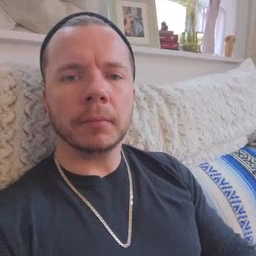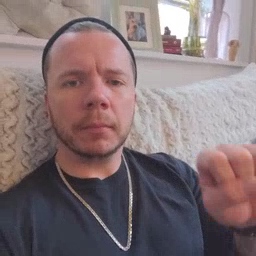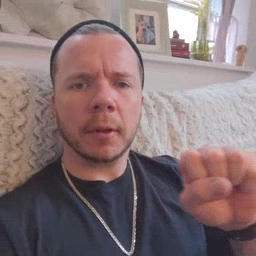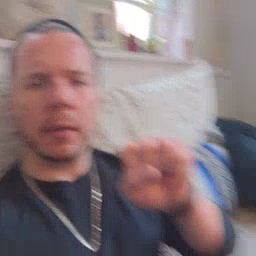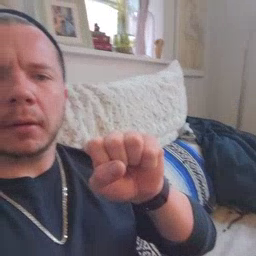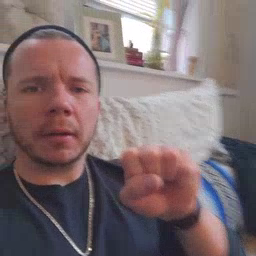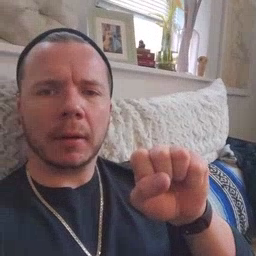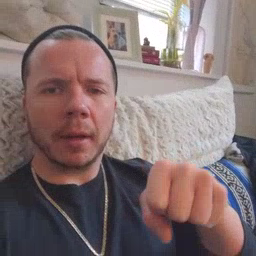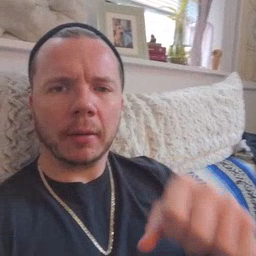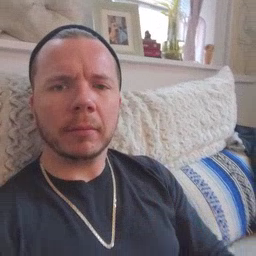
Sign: can